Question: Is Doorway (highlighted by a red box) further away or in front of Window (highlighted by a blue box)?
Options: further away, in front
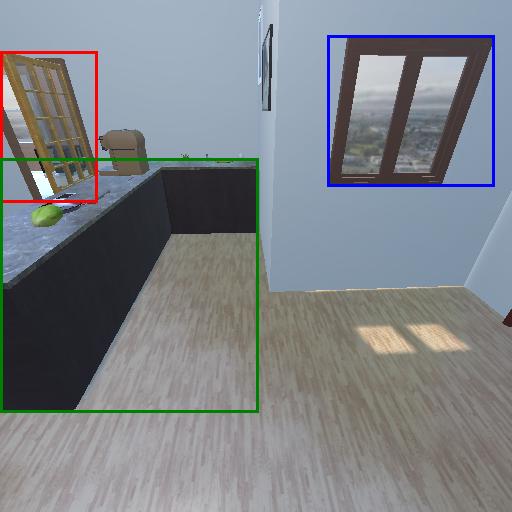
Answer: further away